Question: I have a gridview that is currently displaying as you see in the top picture. I want it to display only the record that has the as you see in picture two. For example, for Q1 largest time is 15 min, so only display Q1 15min, etc. This is dynamic so letters and numbers may change. Does anybody know a good sql server query for this?
UPDATED

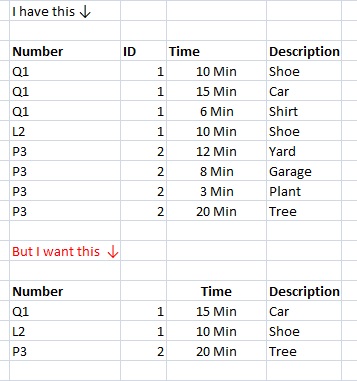
Answer: Will this work for you?
'''
Select distinct Number, MAX(Time) from MyTable group by Number
'''
---
after comments:
'''
create table #example(number varchar(50), id int, [time] nvarchar(50), descr nvarchar(50))
insert into #example (number, id, [time], descr) values ('Q1', 1, '10 Min', 'Shoe')
insert into #example (number, id, [time], descr) values ('Q1', 1, '15 Min', 'Car')
insert into #example (number, id, [time], descr) values ('Q1', 1, '6 Min', 'Shirt')
insert into #example (number, id, [time], descr) values ('L2', 1, '10 Min', 'Shoe')
insert into #example (number, id, [time], descr) values ('P3', 2, ' 8 Min', 'Garage')
insert into #example (number, id, [time], descr) values ('P3', 2, ' 3 Min', 'Plant')
insert into #example (number, id, [time], descr) values ('P3', 2, '20 Min', 'Tree')
SELECT t1.*
FROM #example AS t1
LEFT OUTER JOIN #example AS t2
ON (t1.number = t2.number AND t1.[time] < t2.[time])
WHERE t2.number IS NULL;
--In other words: fetch the row from t1 where no other row exists with the same Number and a greater Time.
'''